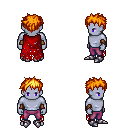
a pixel art fantasy rpg character, male body template, dark elf, purple skin, red tattered cape, magenta pants, light blonde bedhead hairstyle, leather bracers, metal boots, four views (front, back, left, right), 2x2 character sprite sheet, small pixel art, hard edges, no anti-aliasing